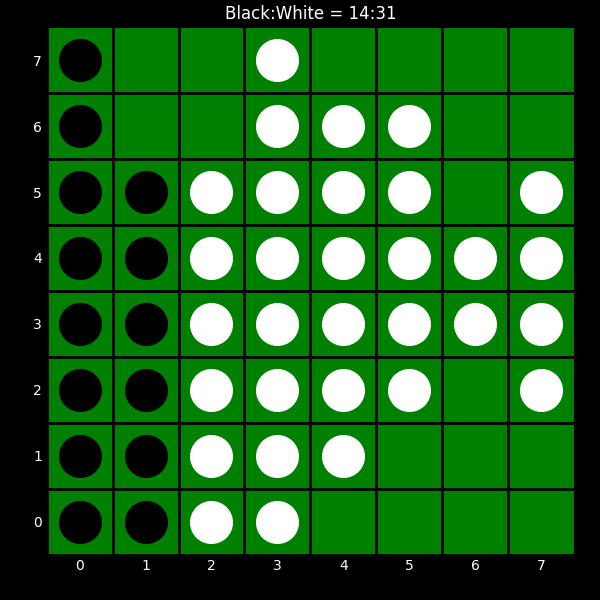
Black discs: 14
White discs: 31